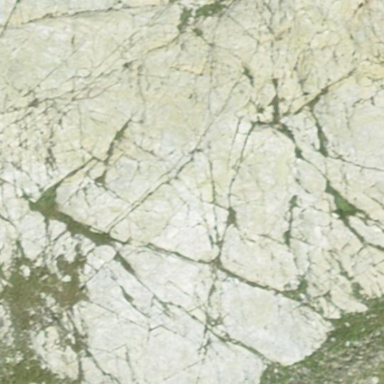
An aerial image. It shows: Landscape of bare rock.